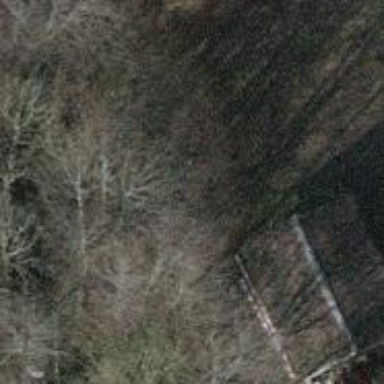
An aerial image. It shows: Shed.